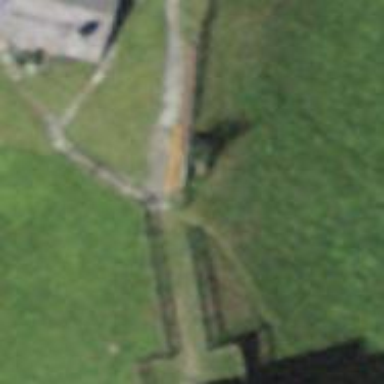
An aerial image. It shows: Grass path.